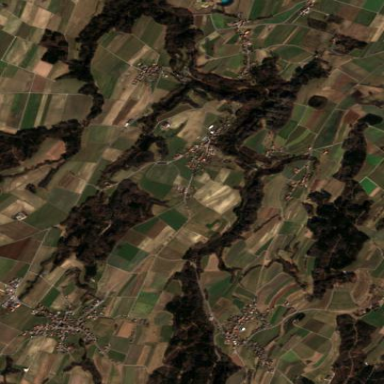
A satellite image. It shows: View of farmland.